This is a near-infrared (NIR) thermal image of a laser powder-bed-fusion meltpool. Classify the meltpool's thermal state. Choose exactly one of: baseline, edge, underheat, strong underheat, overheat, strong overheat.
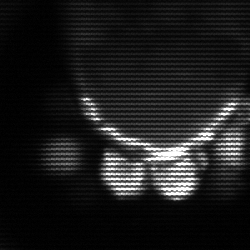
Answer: edge